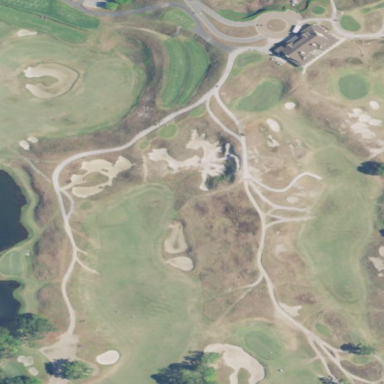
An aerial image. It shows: Area of rough grass used for golf.